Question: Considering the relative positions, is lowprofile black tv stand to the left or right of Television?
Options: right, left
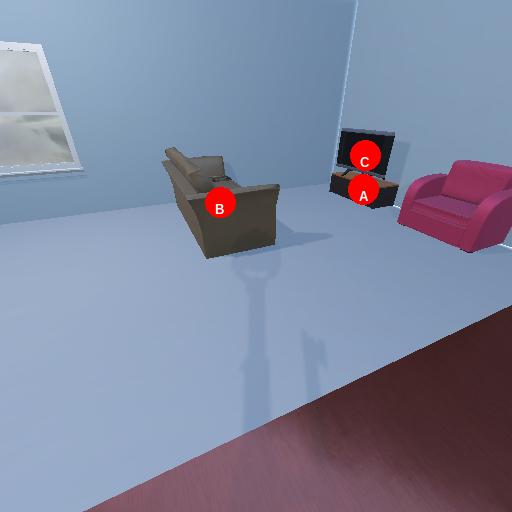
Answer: right